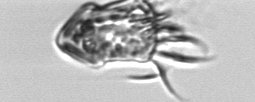
Label: Strombidium_inclinatum